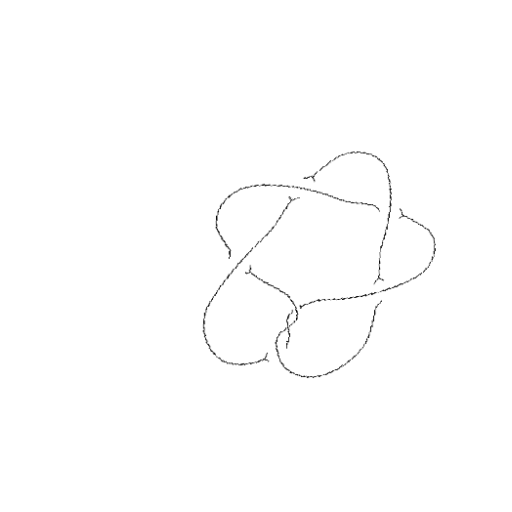
Crossing number: 7